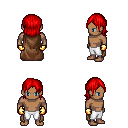
a pixel art fantasy rpg character, male body template, human, dark skin, brown cape, white pants, red long bangs hairstyle, gold gloves, four views (front, back, left, right), 2x2 character sprite sheet, small pixel art, hard edges, no anti-aliasing